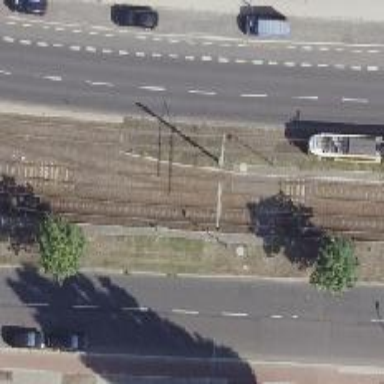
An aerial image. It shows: Railway switch.